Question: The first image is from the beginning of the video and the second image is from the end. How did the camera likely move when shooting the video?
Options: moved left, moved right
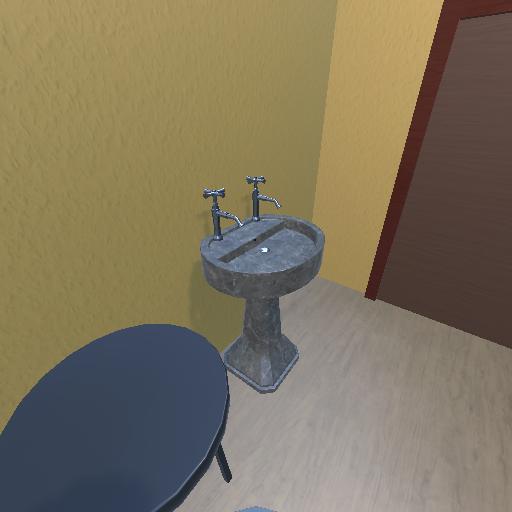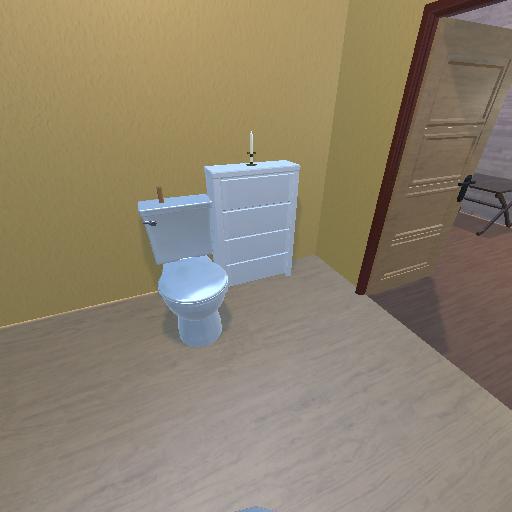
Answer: moved left